Interaction volume radius: 10 \u00c5
Interaction volume height: 30 \u00c5
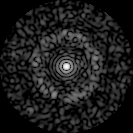
Disorder parameter: 0.84